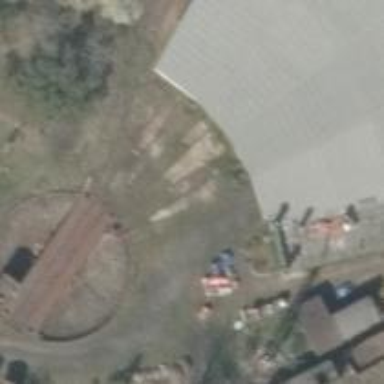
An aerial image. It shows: Unused railway yard.